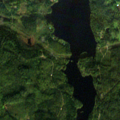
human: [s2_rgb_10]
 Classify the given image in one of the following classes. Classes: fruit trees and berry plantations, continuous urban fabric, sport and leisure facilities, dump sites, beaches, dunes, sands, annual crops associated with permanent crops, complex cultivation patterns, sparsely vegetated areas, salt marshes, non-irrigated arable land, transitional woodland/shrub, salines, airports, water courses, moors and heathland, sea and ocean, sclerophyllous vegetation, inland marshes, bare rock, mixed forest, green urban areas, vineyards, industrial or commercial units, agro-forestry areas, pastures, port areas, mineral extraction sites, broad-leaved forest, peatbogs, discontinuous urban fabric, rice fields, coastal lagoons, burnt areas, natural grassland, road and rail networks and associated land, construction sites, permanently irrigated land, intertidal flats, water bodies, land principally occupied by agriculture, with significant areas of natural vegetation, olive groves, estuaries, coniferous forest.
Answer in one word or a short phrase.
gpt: coniferous forest, mixed forest, transitional woodland/shrub, water bodies